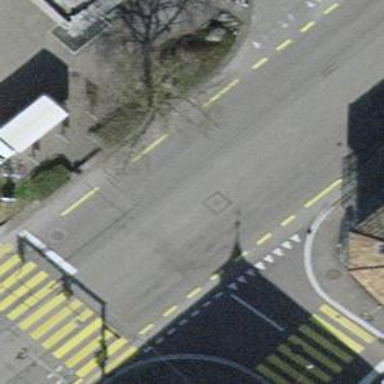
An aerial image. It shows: Primary highway with asphalt surface and designated cycle lane. There are trolley wires present along the road.